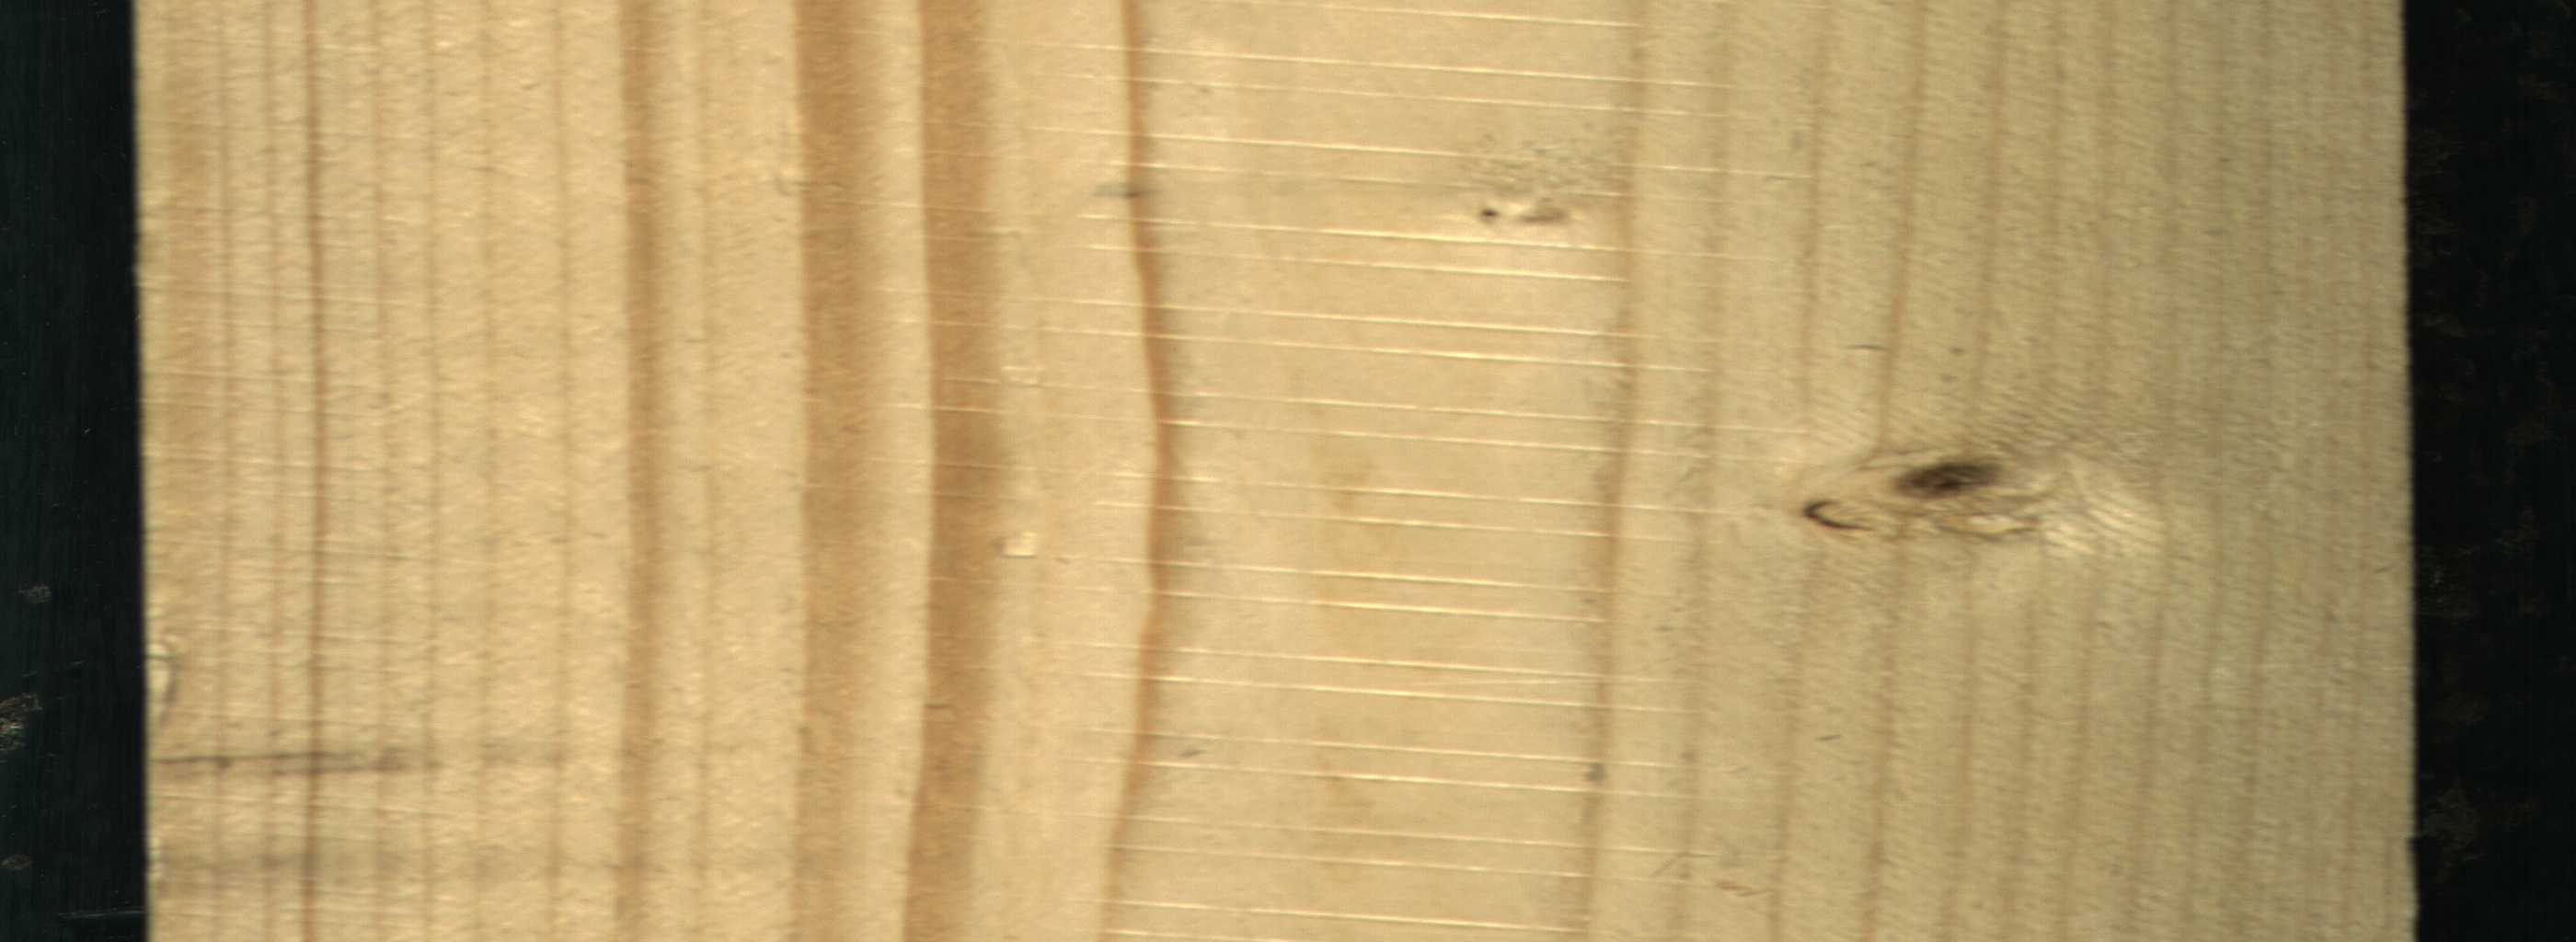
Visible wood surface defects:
Quartzity
Live_Knot